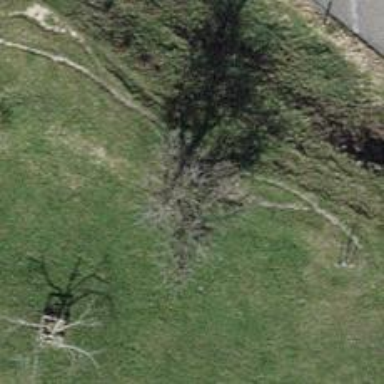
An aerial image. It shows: Urban area featuring tree as natural element.